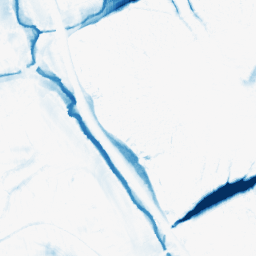
Category: morphological
Decomposition family: morphological_ellipse
Decomposition parameters: operation: closing
width: 30
height: 20
Upsampling method: cubic_catmull_rom
Upsampling parameters: scale: 4
Upsampling scale: 4